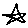
Label: star